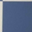
Piece: xx